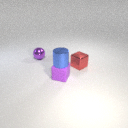
small purple rubber cube to the right of small purple metal sphere